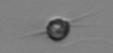
Label: Acanthoica_quattrospina